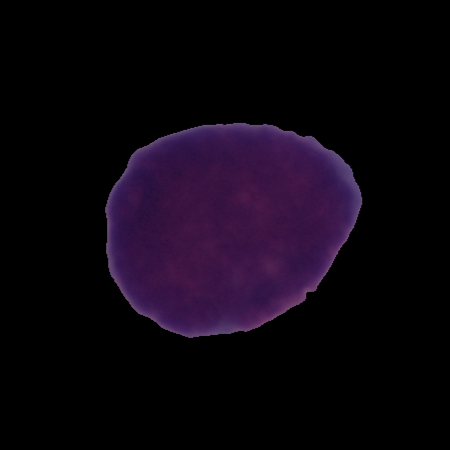
Label: cancer